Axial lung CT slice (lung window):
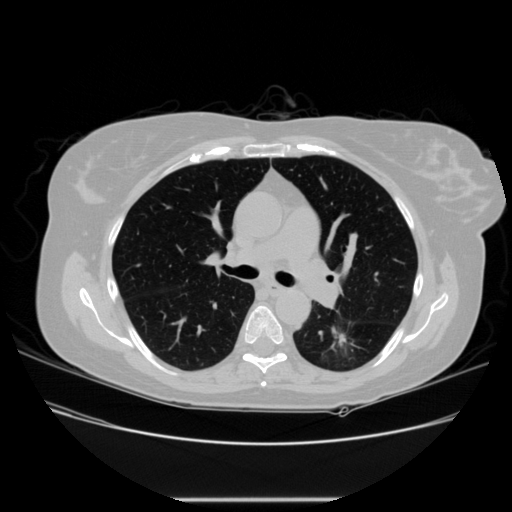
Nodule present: yes
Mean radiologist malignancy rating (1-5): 4.75